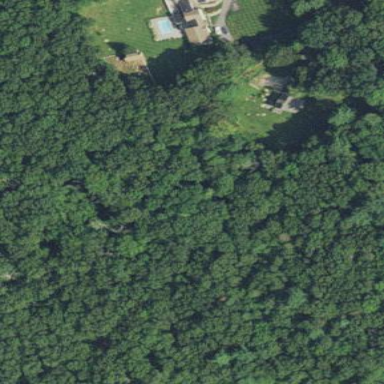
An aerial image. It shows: Mixed woodland area with various types of leaves.